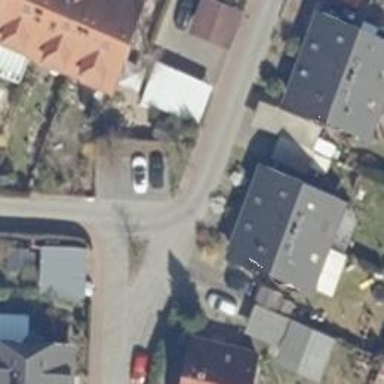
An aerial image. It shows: Living street.